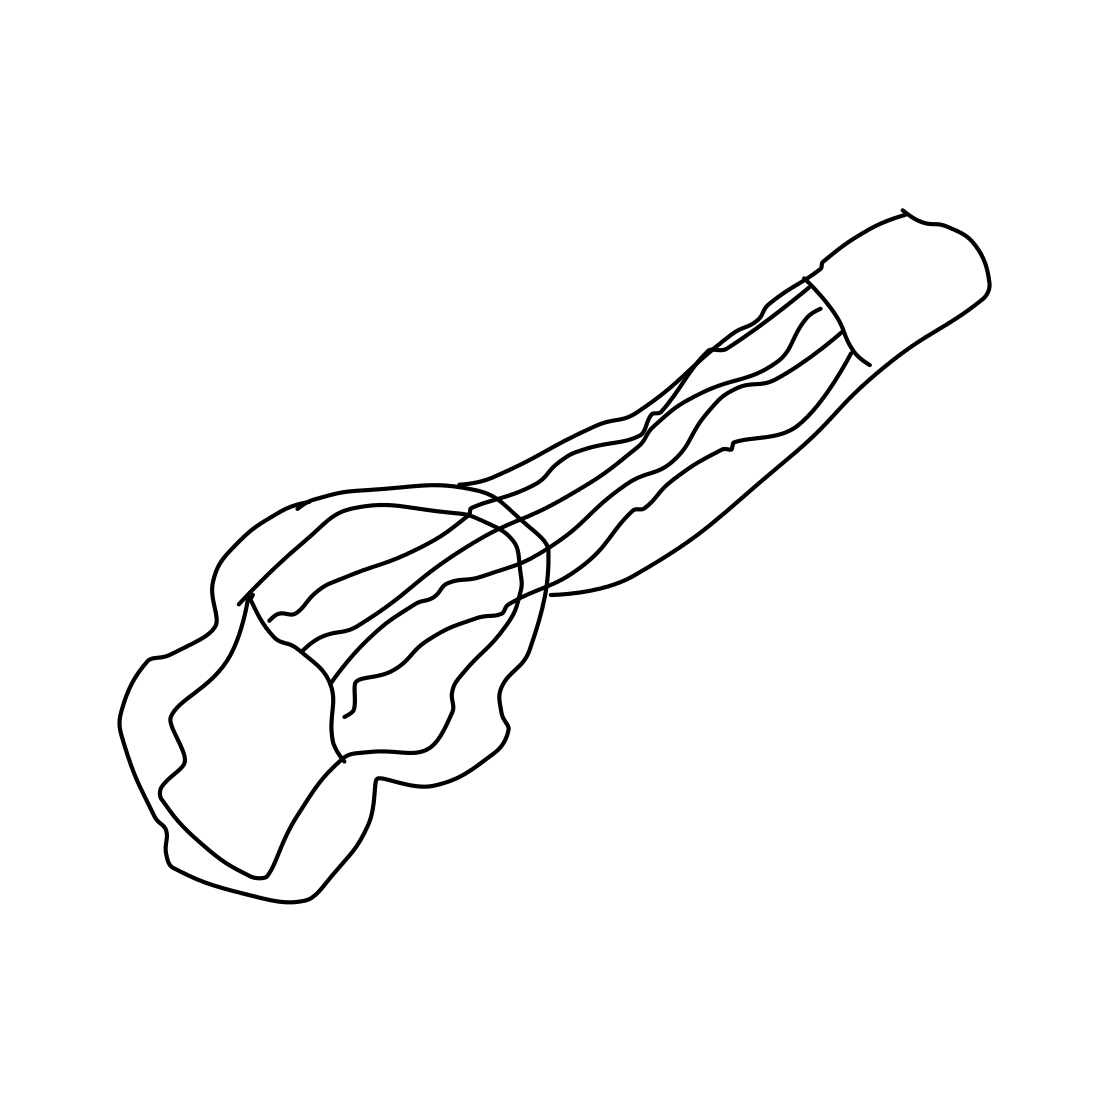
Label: guitar